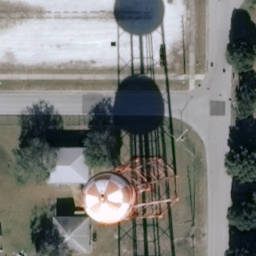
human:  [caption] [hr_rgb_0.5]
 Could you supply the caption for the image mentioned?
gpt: There is one storage tank on the lawn with some houses and plants beside .

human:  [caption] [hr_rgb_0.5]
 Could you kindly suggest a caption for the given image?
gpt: A storage tank is in the lawn and some houses and plants beside .

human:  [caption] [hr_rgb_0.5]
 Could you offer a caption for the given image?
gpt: There is a storage tank some houses and plants .

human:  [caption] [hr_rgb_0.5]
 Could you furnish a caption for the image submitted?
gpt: A storage tank is on the lawn .

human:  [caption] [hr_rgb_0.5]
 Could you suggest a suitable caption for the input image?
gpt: A storage tank is in the lawn with some houses and plants beside .